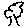
Label: tree